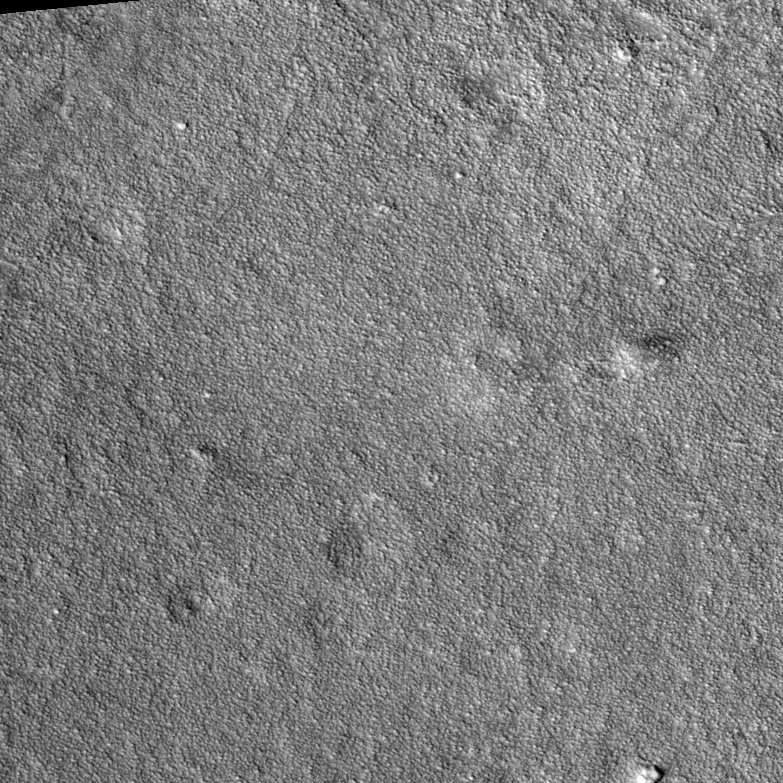
Label: dustdevil